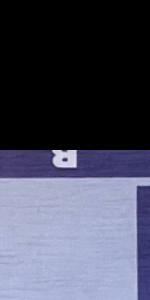
Label: Empty